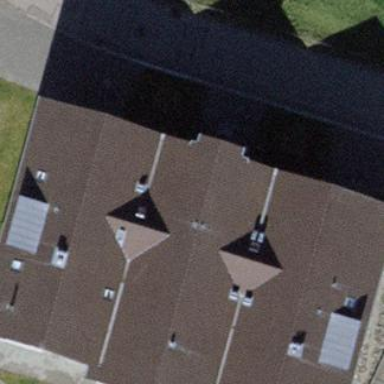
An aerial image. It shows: View of roof of building.